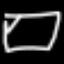
Label: square